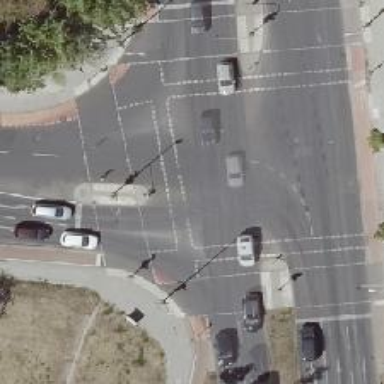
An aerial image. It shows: Asphalt cycleway with crossing equipped with traffic signals.